Question: I'm learning modern OpenGL on my own. And I am currently running an issue while rendering 3D cube.
First of all I create a sprite, which is my class containing position, width, height and a texture of a single rectangular sprite. Then I pass it to my renderer class to create a cube which has every wall composed of the same sprite.
'''
void Renderer::constructWall(maths::vec3 bottomLeft, maths::vec3 topLeft, maths::vec3 topRight, maths::vec3 bottomRight, maths::vec4 color){
m_Buffer->position = bottomLeft;
m_Buffer->color = maths::vec4(color.x, color.y, color.z, 1.0f);
m_Buffer->tex = maths::vec2(0.0f, 0.0f);
m_Buffer++;
m_Buffer->position = topLeft;
m_Buffer->color = maths::vec4(color.x, color.y, color.z, 1.0f);
m_Buffer->tex = maths::vec2(0.0f, 1.0f);
m_Buffer++;
m_Buffer->position = topRight;
m_Buffer->color = maths::vec4(color.x, color.y, color.z, 1.0f);
m_Buffer->tex = maths::vec2(1.0f, 1.0f);
m_Buffer++;
m_Buffer->position = bottomRight;
m_Buffer->color = maths::vec4(color.x, color.y, color.z, 1.0f);
m_Buffer->tex = maths::vec2(1.0f, 0.0f);
m_Buffer++;
m_IndexCount += 6;
}
'''
m_Buffer is a pointer of type VertexData, which is a struct:
'''
struct VertexData{
maths::vec3 position;
maths::vec4 color;
maths::vec2 tex;
};
'''
m_IndexCount is a simple counter for how many indices I need to render when I commit a flush in my Renderer class.
I create a cube by modelling vertices of my cube and use the constructWall function this way:
'''
maths::vec3 A(vertex.x, vertex.y, -depth/2);
maths::vec3 B(vertex.x, vertex.y + size.y, -depth / 2);
maths::vec3 C(vertex.x + size.x, vertex.y + size.y, -depth / 2);
maths::vec3 D(vertex.x + size.x, vertex.y, -depth / 2);
maths::vec3 E(vertex.x, vertex.y, depth/2);
maths::vec3 F(vertex.x, vertex.y + size.y, depth/2);
maths::vec3 G(vertex.x + size.x, vertex.y + size.y, depth/2);
maths::vec3 H(vertex.x + size.x, vertex.y, depth/2);
constructWall(A, B, C, D, color1);
constructWall(E, F, G, H, color1);
constructWall(A, B,F,E, color1);
constructWall(D, C, G, H, color1);
constructWall(A, E, H, D, color1);
constructWall(B, F, G, C, color1);
'''
When I create a cube it works perfectly, rotating it in one axis works too, but when I try to rotate it in more than one axis, my cube sometimes acts weirdly like that:

Source: <URL>
There is also my matrix code:
'''
mat4::mat4()
{
for (int i = 0; i < 4 * 4; i++)
elements[i] = 0.0f;
}
mat4::mat4(float diagonal)
{
for (int i = 0; i < 4 * 4; i++)
elements[i] = 0.0f;
elements[0 + 0 * 4] = diagonal;
elements[1 + 1 * 4] = diagonal;
elements[2 + 2 * 4] = diagonal;
elements[3 + 3 * 4] = diagonal;
}
mat4 mat4::identity()
{
return mat4(1.0f);
}
mat4& mat4::multiply(const mat4& other)
{
float data[16];
for (int y = 0; y < 4; y++)
{
for (int x = 0; x < 4; x++)
{
float sum = 0.0f;
for (int e = 0; e < 4; e++)
{
sum += elements[x + e * 4] * other.elements[e + y * 4];
}
data[x + y * 4] = sum;
}
}
memcpy(elements, data, 4 * 4 * sizeof(float));
return *this;
}
vec3 mat4::multiply(const vec3& other) const
{
return vec3(
columns[0].x * other.x + columns[1].x * other.y + columns[2].x * other.z + columns[3].x,
columns[0].y * other.x + columns[1].y * other.y + columns[2].y * other.z + columns[3].y,
columns[0].z * other.x + columns[1].z * other.y + columns[2].z * other.z + columns[3].z
);
}
vec4 mat4::multiply(const vec4& other) const
{
return vec4(
columns[0].x * other.x + columns[1].x * other.y + columns[2].x * other.z + columns[3].x * other.w,
columns[0].y * other.x + columns[1].y * other.y + columns[2].y * other.z + columns[3].y * other.w,
columns[0].z * other.x + columns[1].z * other.y + columns[2].z * other.z + columns[3].z * other.w,
columns[0].w * other.x + columns[1].w * other.y + columns[2].w * other.z + columns[3].w * other.w
);
}
mat4 operator*(mat4 left, const mat4& right)
{
return left.multiply(right);
}
mat4& mat4::operator*=(const mat4& other)
{
return multiply(other);
}
vec3 operator*(const mat4& left, const vec3& right)
{
return left.multiply(right);
}
vec4 operator*(const mat4& left, const vec4& right)
{
return left.multiply(right);
}
mat4 mat4::orthographic(float left, float right, float bottom, float top, float near, float far)
{
mat4 result(1.0f);
result.elements[0 + 0 * 4] = 2.0f / (right - left);
result.elements[1 + 1 * 4] = 2.0f / (top - bottom);
result.elements[2 + 2 * 4] = 2.0f / (near - far);
result.elements[0 + 3 * 4] = (left + right) / (left - right);
result.elements[1 + 3 * 4] = (bottom + top) / (bottom - top);
result.elements[2 + 3 * 4] = (far + near) / (far - near);
return result;
}
mat4 mat4::perspective(float fov, float aspectRatio, float near, float far)
{
mat4 result(1.0f);
float q = 1.0f / tan(toRadians(0.5f * fov));
float a = q / aspectRatio;
float b = (near + far) / (near - far);
float c = (2.0f * near * far) / (near - far);
result.elements[0 + 0 * 4] = a;
result.elements[1 + 1 * 4] = q;
result.elements[2 + 2 * 4] = b;
result.elements[3 + 2 * 4] = -1.0f;
result.elements[2 + 3 * 4] = c;
return result;
}
mat4 mat4::translation(const vec3& translation)
{
mat4 result(1.0f);
result.elements[0 + 3 * 4] = translation.x;
result.elements[1 + 3 * 4] = translation.y;
result.elements[2 + 3 * 4] = translation.z;
return result;
}
mat4 mat4::rotation(float angle, const vec3& axis)
{
mat4 result(1.0f);
float r = toRadians(angle);
float c = cos(r);
float s = sin(r);
float omc = 1.0f - c;
float x = axis.x;
float y = axis.y;
float z = axis.z;
result.elements[0 + 0 * 4] = x * omc + c;
result.elements[1 + 0 * 4] = y * x * omc + z * s;
result.elements[2 + 0 * 4] = x * z * omc - y * s;
result.elements[0 + 1 * 4] = x * y * omc - z * s;
result.elements[1 + 1 * 4] = y * omc + c;
result.elements[2 + 1 * 4] = y * z * omc + x * s;
result.elements[0 + 2 * 4] = x * z * omc + y * s;
result.elements[1 + 2 * 4] = y * z * omc - x * s;
result.elements[2 + 2 * 4] = z * omc + c;
return result;
}
mat4 mat4::scale(const vec3& scale)
{
mat4 result(1.0f);
result.elements[0 + 0 * 4] = scale.x;
result.elements[1 + 1 * 4] = scale.y;
result.elements[2 + 2 * 4] = scale.z;
return result;
}
'''
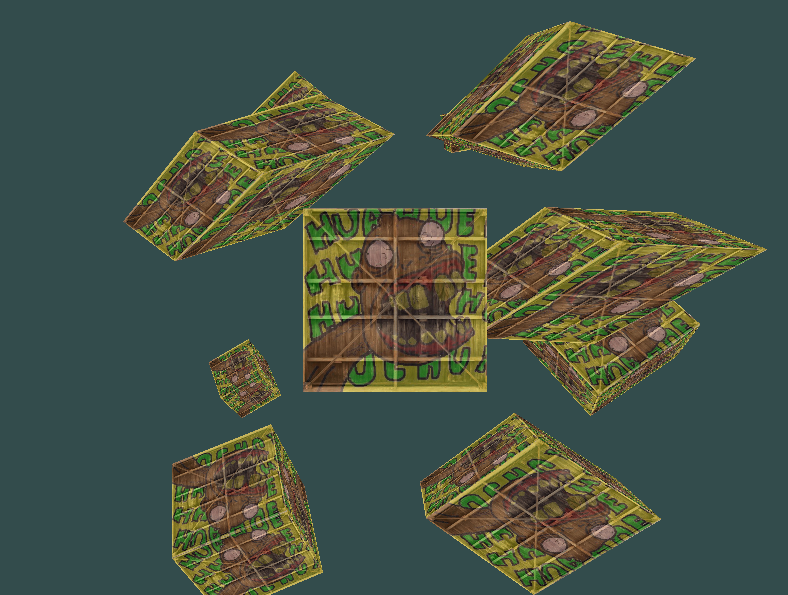
Answer: The formulas seem wrong for calculating the diagonal elements in your code for rotating around an arbitrary axis. Try changing to this:
'''
result.elements[0 + 0 * 4] = x * x + (1.0f - (x * x)) * c;
result.elements[1 + 0 * 4] = y * x * omc + z * s;
result.elements[2 + 0 * 4] = x * z * omc - y * s;
result.elements[0 + 1 * 4] = x * y * omc - z * s;
result.elements[1 + 1 * 4] = y * y + (1.0f - (y * y)) * c;
result.elements[2 + 1 * 4] = y * z * omc + x * s;
result.elements[0 + 2 * 4] = x * z * omc + y * s;
result.elements[1 + 2 * 4] = y * z * omc - x * s;
result.elements[2 + 2 * 4] = z * z + (1.0f - (z * z)) * c;
'''
Refer to section 5.2 of this <URL>.